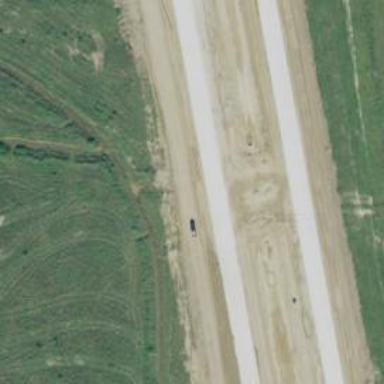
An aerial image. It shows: Tertiary link road.